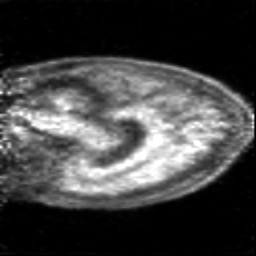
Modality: PET
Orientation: sagittal
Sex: female
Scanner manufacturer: siemens